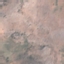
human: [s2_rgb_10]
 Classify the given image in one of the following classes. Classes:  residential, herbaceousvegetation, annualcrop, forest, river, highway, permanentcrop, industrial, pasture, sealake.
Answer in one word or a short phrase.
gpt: HerbaceousVegetation